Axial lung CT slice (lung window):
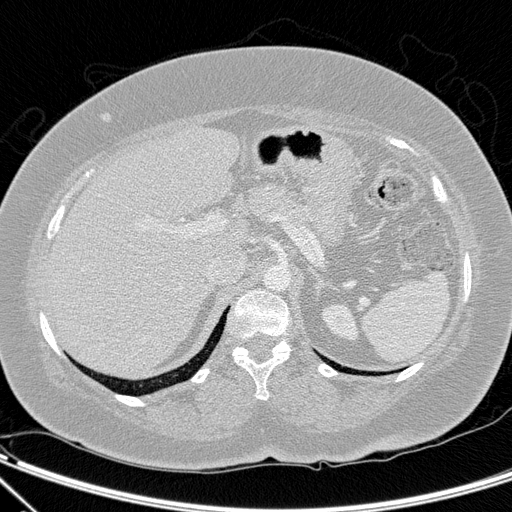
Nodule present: no